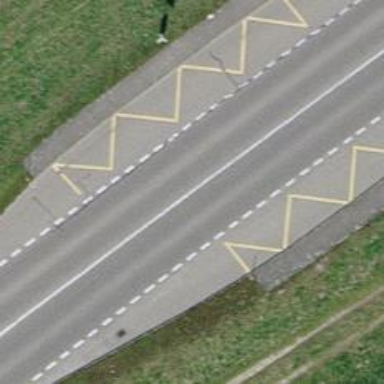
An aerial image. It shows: Bus stop along the road.